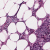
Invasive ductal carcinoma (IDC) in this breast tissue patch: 1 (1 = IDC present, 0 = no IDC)